Question: I don't usually make questions without some code in them but this time i cant find a starting point in what I want to do ,I want to split a sprite(uv ,vertices) to two other sprites(uv,vertices) between 2 points ,just like in fruit ninja where you split the fruits, but in 2d sprites.

I don't want you to write the code,just explain the general idea of how to do it .
I am using Libgdx if that matters
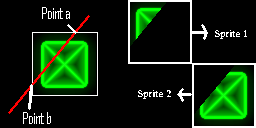
Answer: This process is called .
In your case, you have a polygon defined by 4 vertices (including their positions and UV coordinates). You split this via a line given by two points.
A simple algorithm would check on which side of the line each of the 4 points is. If it is on the left side, add it to your first result, if it is on the right side, add it to your second. If two consecutive vertices end up on different sides of the line, you need to compute the intersection of the line and that edge and add it to both results.